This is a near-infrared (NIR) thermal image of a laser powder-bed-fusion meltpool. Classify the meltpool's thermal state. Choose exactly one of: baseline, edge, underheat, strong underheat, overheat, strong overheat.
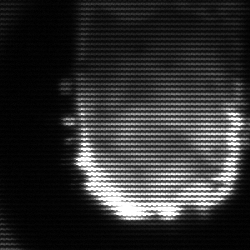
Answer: baseline